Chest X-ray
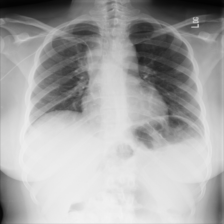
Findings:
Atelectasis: positive
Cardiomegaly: negative
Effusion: negative
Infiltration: negative
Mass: negative
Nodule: negative
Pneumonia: negative
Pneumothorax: negative
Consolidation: negative
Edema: negative
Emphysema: negative
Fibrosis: negative
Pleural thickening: negative
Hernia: negative